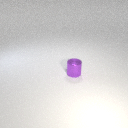
small purple metal cylinder